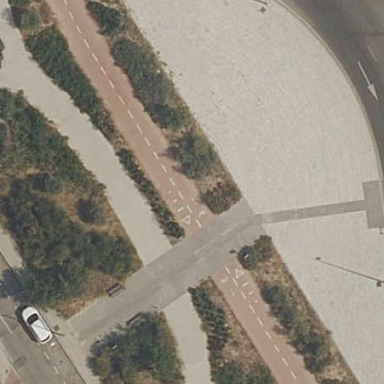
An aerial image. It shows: Pedestrian road.